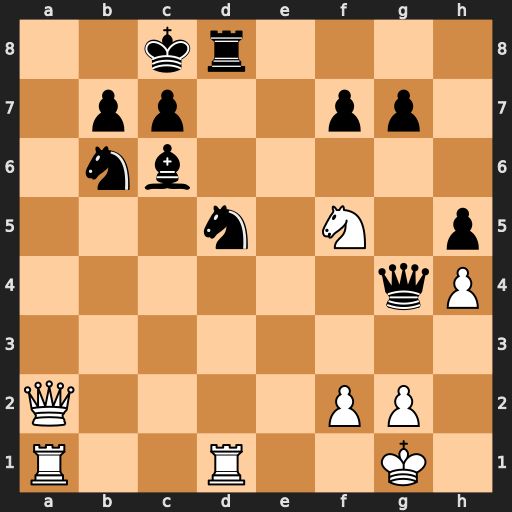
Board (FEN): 2kr4/1pp2pp1/1nb5/3n1N1p/6qP/8/Q4PP1/R2R2K1
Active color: w
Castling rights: -
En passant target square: -
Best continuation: Ne7+ Kd7 Nxd5 Qxd1+ Rxd1